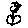
Label: flower